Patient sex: F
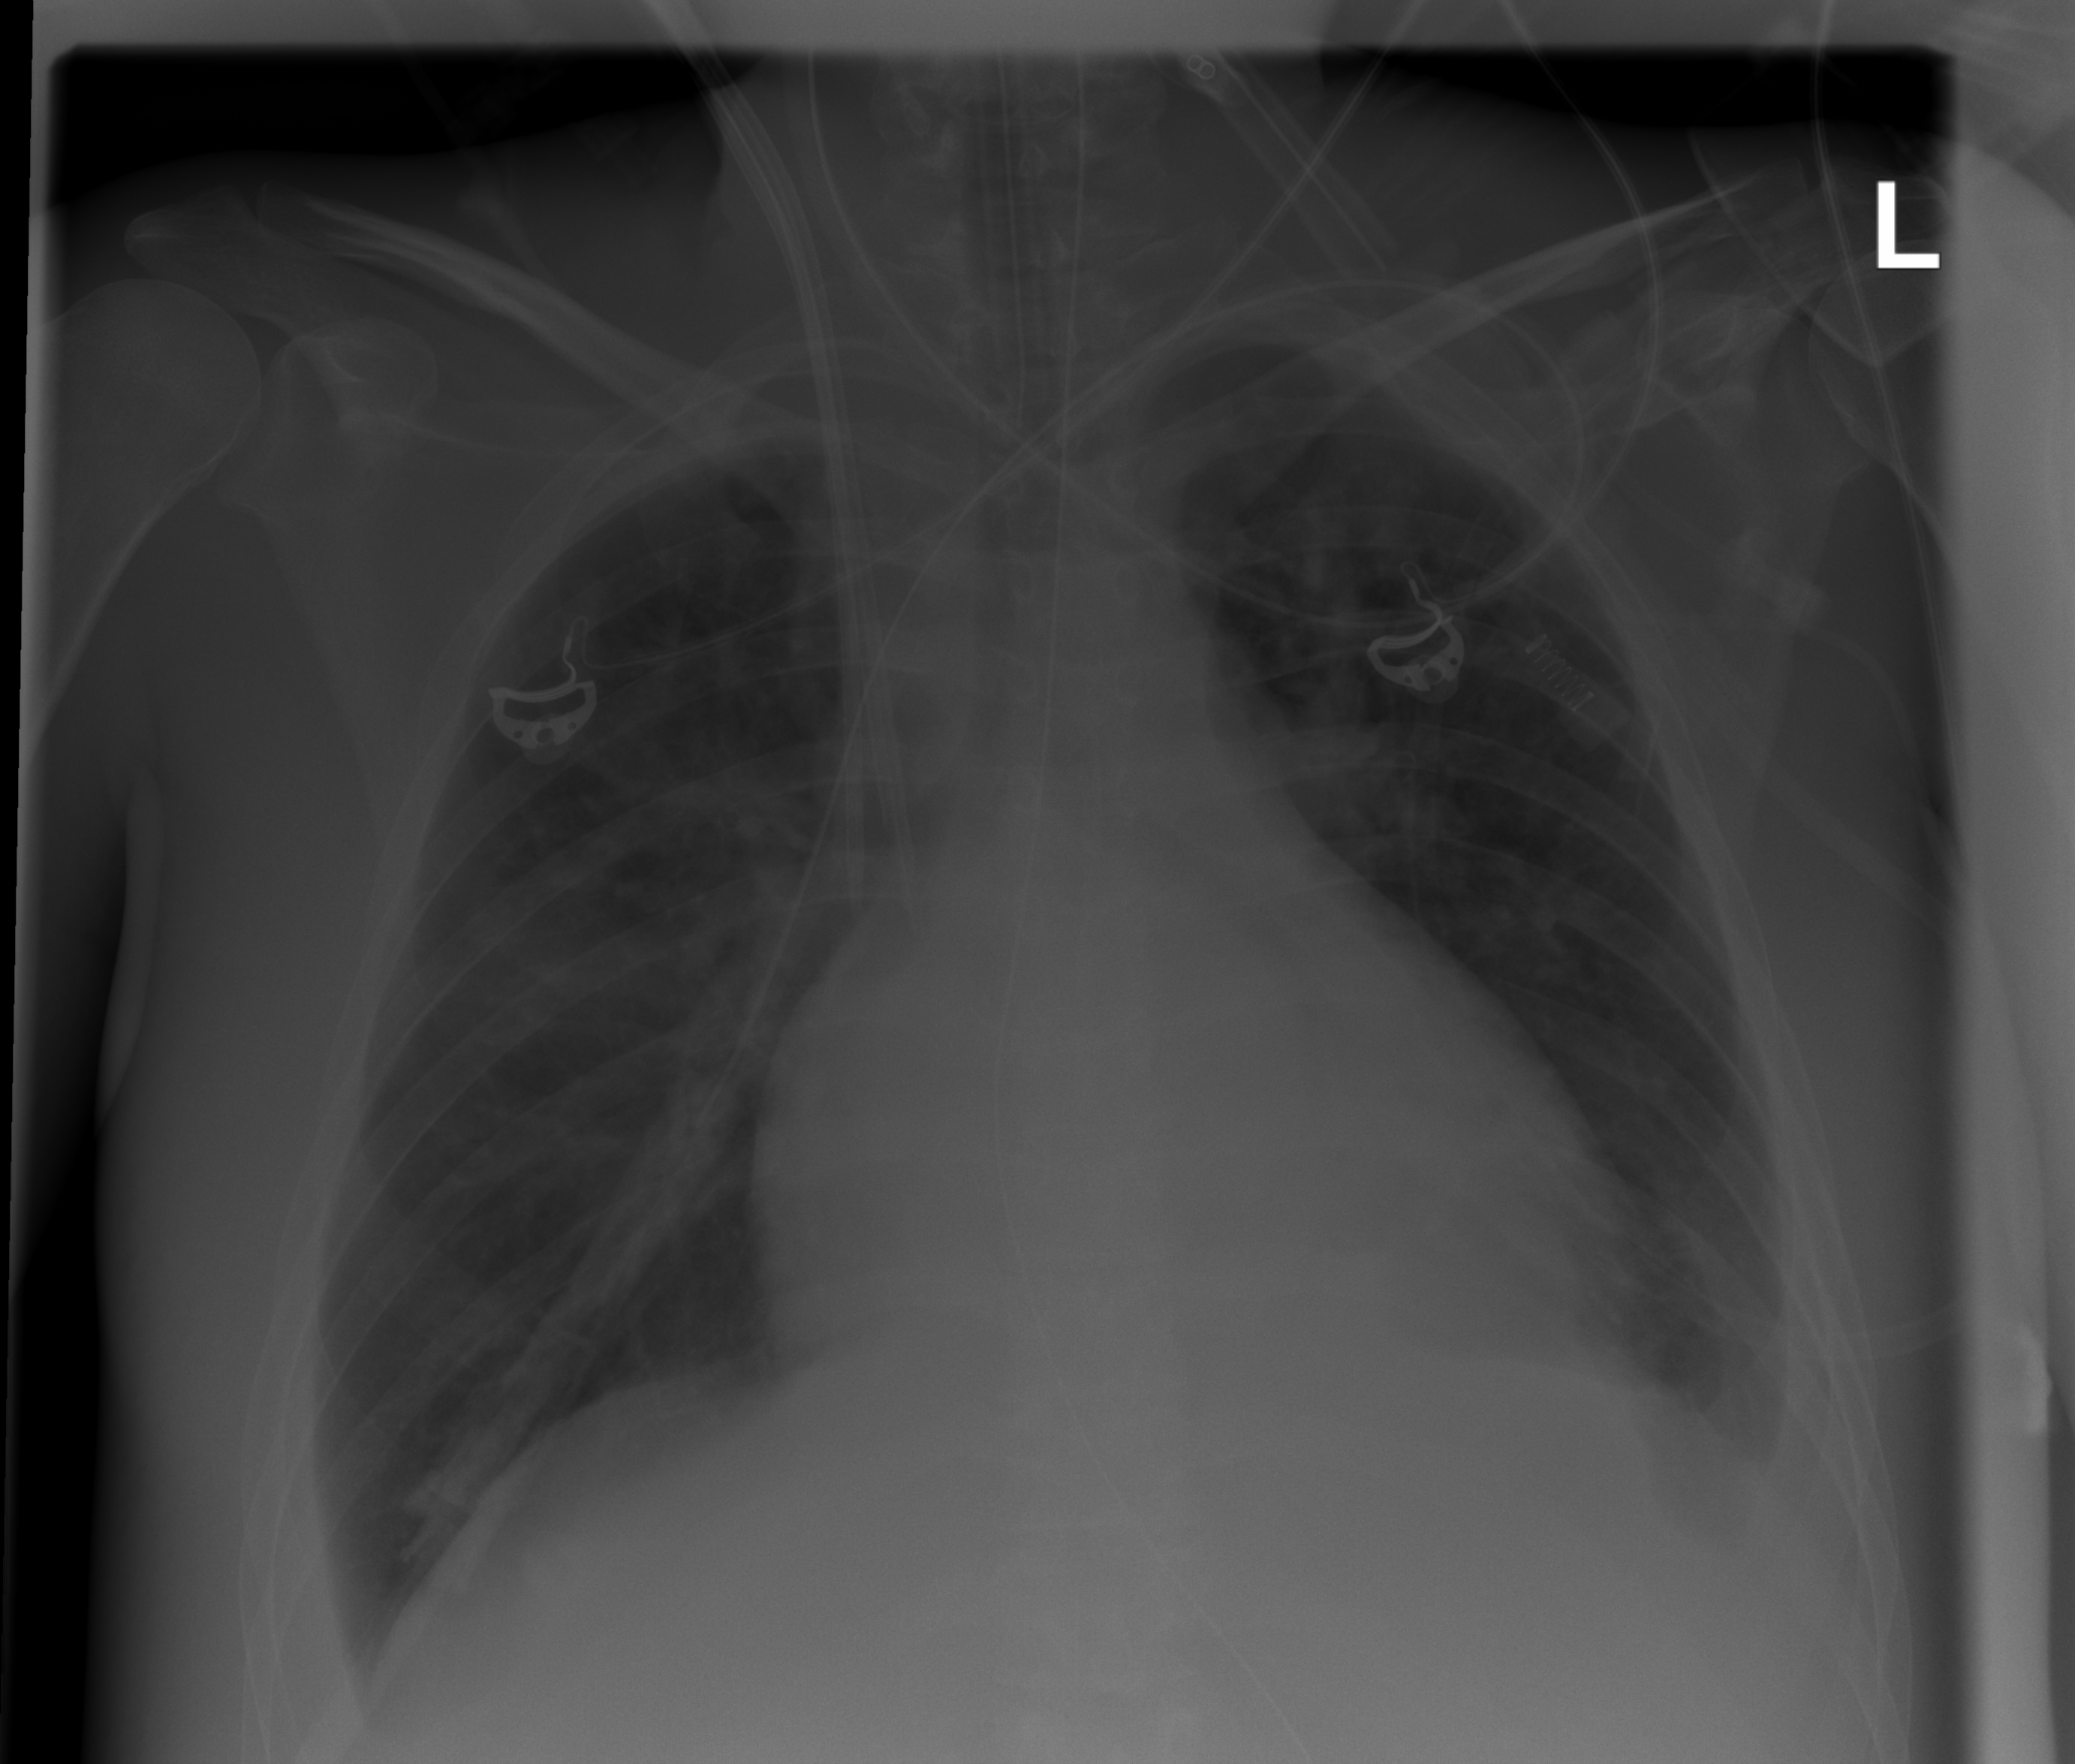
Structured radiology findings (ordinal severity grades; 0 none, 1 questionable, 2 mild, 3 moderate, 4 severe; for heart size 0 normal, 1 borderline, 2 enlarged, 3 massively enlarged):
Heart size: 2
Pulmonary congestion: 0
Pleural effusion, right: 0
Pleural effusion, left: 2
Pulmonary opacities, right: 0
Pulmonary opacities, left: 0
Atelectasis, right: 0
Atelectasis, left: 0